Field crop: maize
Growth stage: 2
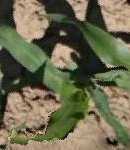
Species: maize